Question: I have a rails 2 application which I want to run on Apache or Nginx, but for both of them I am getting the same error:

nginx.conf
'''
passenger_root /usr/lib/ruby/vendor_ruby/phusion_passenger/locations.ini;
passenger_ruby /usr/bin/ruby;
##
# Virtual Host Configs
server {
listen 80;
server_name web.test.com;
root /home/vishal/workspace/website/public;
passenger_enabled on;
}
##
include /etc/nginx/conf.d/*.conf;
include /etc/nginx/sites-enabled/*;
'''
The app is running fine with passenger standalone, but causing issues with nginx and apache.
I tried to understand the supporting doc but could not find the solution. I want to use nginx for the app.
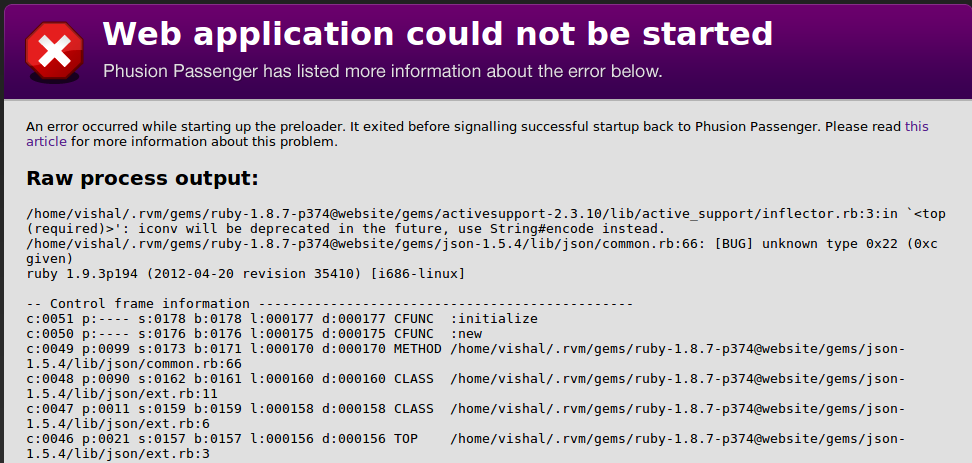
Answer: So the issue was that you're running your app under the wrong Ruby. You intended it to be run under RVM Ruby 1.8, but it was actually being run under Ruby 1.9 thanks to the "passenger_ruby /usr/bin/ruby" option that you see there.
You need to use the <URL> config option to tell Passenger to use RVM Ruby 1.8. The documentation teaches you how to set this option properly when using RVM.